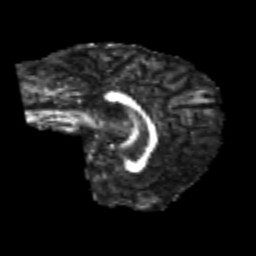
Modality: FA
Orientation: sagittal
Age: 22
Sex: female
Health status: healthy
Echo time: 0.074 s